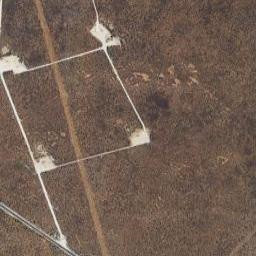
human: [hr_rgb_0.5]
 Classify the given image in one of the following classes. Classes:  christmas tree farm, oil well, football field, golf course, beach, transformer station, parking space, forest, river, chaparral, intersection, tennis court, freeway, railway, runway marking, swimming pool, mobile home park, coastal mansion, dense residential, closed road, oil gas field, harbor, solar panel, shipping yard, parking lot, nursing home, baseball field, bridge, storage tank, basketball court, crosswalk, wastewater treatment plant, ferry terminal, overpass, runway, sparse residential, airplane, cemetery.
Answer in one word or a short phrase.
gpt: oil gas field